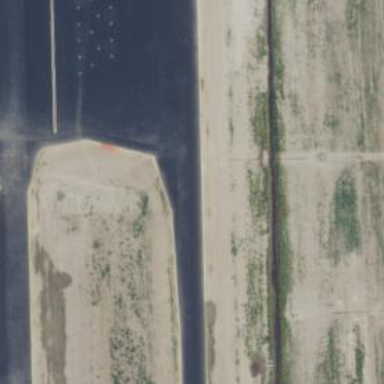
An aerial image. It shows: Asphalt taxiway at the airport.